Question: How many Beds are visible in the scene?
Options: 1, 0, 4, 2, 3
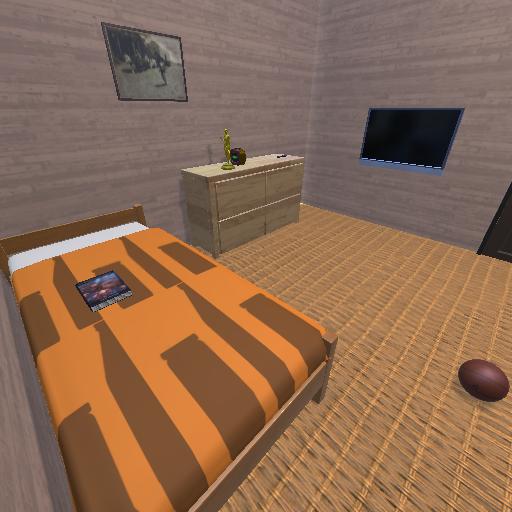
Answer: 1